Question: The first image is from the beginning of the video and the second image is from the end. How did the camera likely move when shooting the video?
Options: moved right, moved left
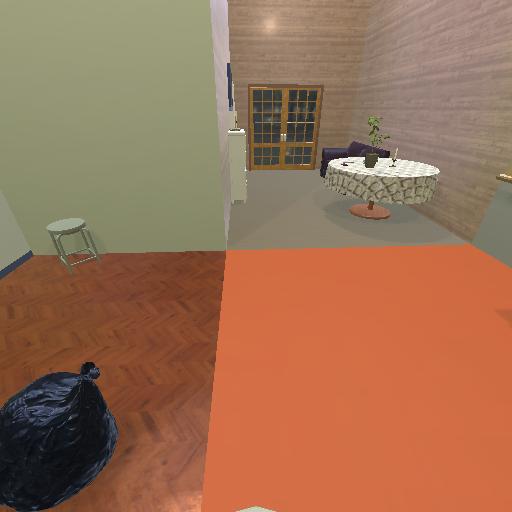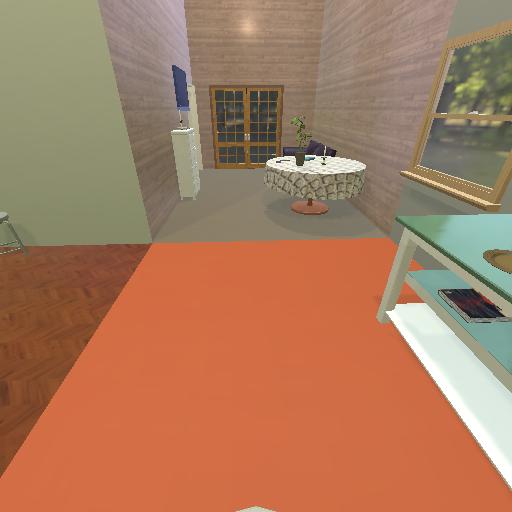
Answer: moved right